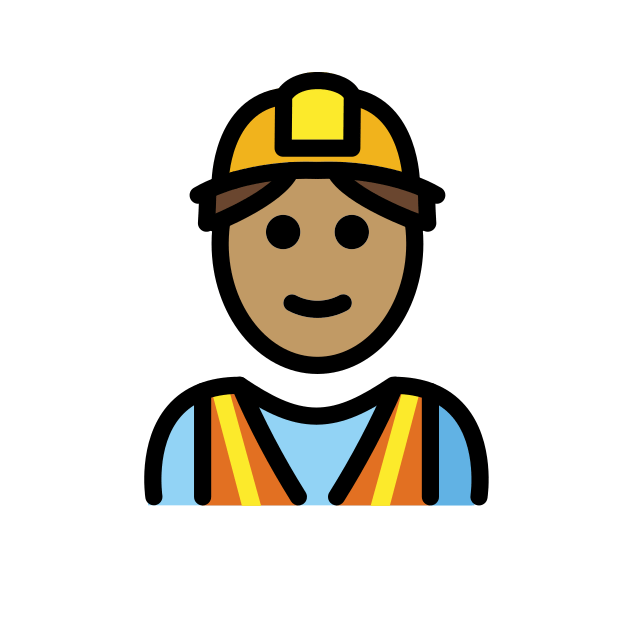
man construction worker: medium skin tone